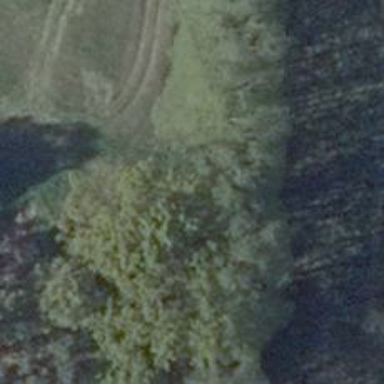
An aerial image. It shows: Row of trees in natural setting.